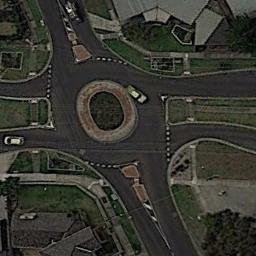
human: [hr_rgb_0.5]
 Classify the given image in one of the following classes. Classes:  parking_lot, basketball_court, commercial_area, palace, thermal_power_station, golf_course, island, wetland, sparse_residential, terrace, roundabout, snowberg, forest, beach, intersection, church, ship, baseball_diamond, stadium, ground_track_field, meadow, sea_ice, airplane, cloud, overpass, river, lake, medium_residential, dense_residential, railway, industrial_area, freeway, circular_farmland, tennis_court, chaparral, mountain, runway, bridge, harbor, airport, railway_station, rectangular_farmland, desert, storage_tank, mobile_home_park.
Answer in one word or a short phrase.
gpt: roundabout